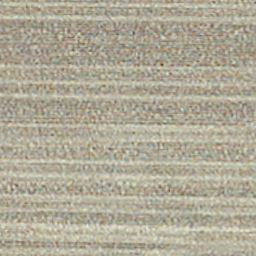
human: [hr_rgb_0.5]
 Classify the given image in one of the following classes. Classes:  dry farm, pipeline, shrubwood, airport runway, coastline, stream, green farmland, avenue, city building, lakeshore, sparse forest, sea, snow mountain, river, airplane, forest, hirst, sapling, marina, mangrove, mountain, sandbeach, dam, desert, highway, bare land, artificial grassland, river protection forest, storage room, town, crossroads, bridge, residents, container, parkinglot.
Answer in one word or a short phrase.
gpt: dry farm